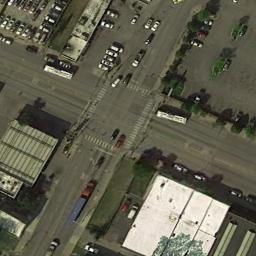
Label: intersection